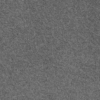
Label: dusty